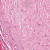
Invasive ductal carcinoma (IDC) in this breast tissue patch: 0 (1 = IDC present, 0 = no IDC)